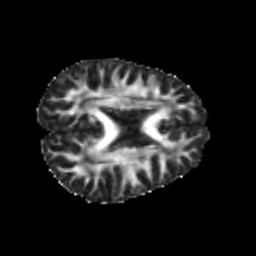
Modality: FA
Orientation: axial
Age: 23
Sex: male
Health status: healthy
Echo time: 0.074 s